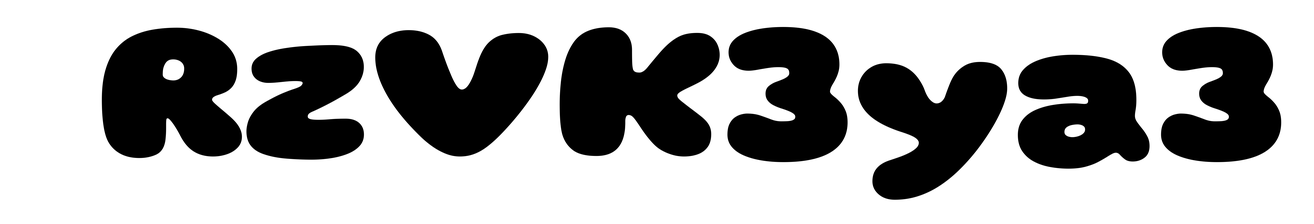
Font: Gluten_Black